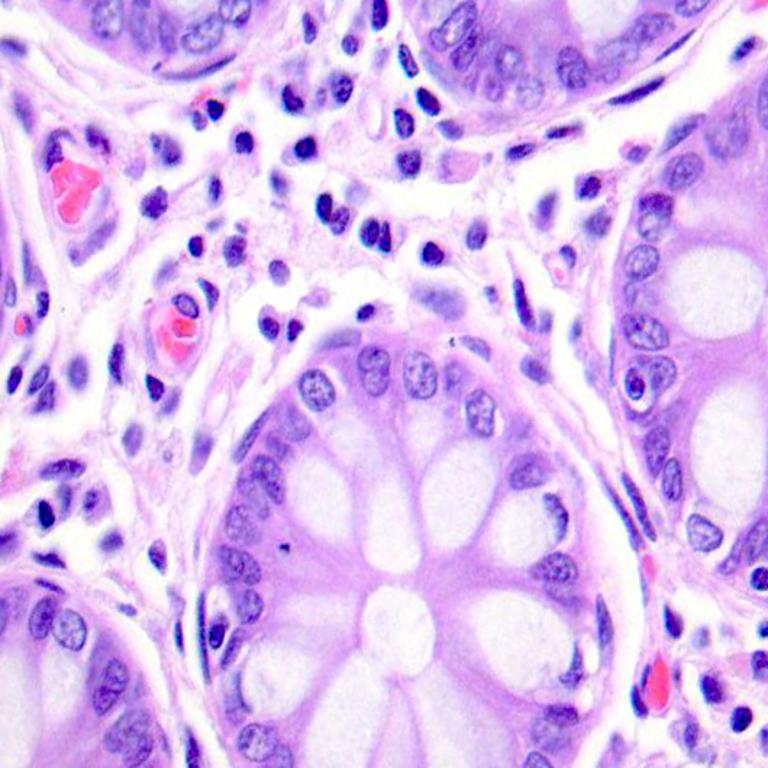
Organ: colon
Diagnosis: benign